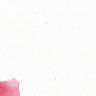
Metastatic tissue present: no